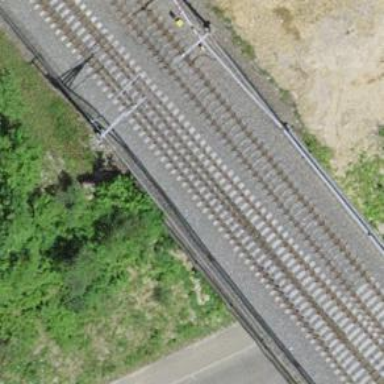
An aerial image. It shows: Railway bridge with electrified tracks and single contact line.